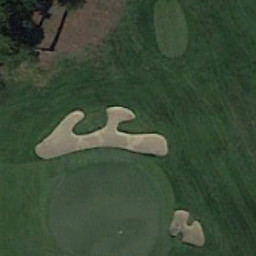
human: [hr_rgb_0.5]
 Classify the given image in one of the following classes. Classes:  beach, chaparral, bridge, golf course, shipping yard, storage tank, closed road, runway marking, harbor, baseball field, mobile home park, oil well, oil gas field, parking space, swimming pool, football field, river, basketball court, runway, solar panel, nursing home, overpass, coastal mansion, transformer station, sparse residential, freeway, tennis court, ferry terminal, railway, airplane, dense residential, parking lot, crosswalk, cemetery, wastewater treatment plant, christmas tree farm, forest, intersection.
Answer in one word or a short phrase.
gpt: golf course